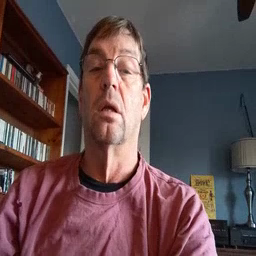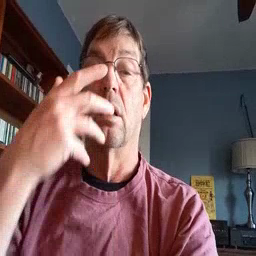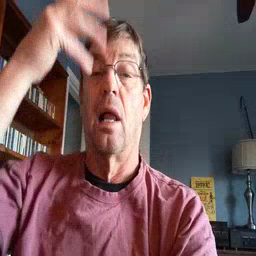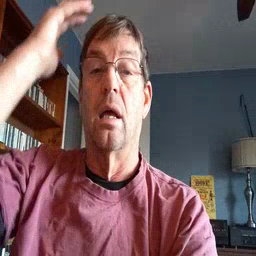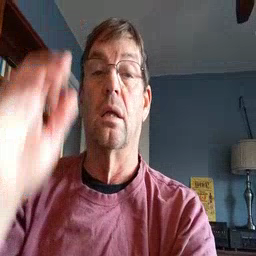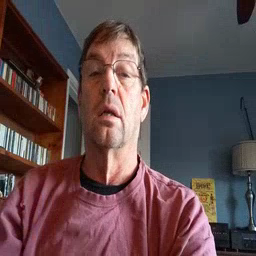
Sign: lion